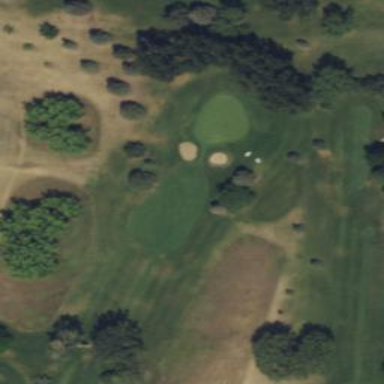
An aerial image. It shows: Golf fairway surrounded by grass.